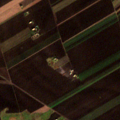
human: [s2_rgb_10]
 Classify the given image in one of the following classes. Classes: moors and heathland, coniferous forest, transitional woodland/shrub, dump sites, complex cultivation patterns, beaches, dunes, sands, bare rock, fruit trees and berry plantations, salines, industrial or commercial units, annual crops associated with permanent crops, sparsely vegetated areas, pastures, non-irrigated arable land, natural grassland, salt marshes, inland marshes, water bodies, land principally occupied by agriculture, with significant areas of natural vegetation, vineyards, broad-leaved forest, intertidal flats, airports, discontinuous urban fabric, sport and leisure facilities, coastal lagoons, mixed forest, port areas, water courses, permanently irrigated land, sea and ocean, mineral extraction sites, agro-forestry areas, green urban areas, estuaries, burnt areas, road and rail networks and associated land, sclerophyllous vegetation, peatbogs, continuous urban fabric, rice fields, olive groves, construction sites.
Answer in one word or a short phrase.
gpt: non-irrigated arable land